Interaction volume radius: 10 \u00c5
Interaction volume height: 25 \u00c5
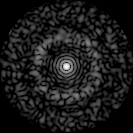
Disorder parameter: 0.8339